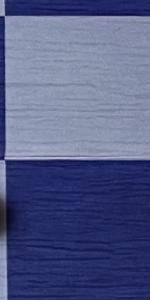
Label: Empty